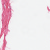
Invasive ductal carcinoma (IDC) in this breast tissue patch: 0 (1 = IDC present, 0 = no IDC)